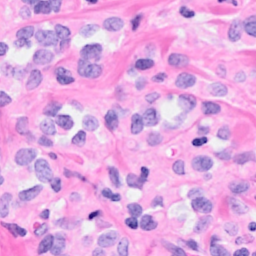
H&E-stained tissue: Breast